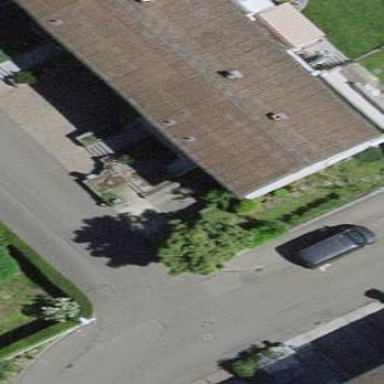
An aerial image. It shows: Terrace building.